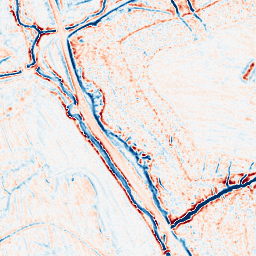
Category: edge_preserving
Decomposition family: bilateral
Decomposition parameters: d: 9
sigma_color: 75
sigma_space: 150
Upsampling method: linear_exact
Upsampling parameters: scale: 8
Upsampling scale: 8